Field crop: maize
Growth stage: 2
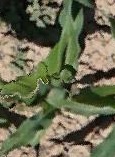
Species: maize